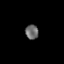
Tissue: prostate
Cell type: T cells
Senescence score: 0.701
Nuclear area (px): 184
Mean DAPI intensity: 106.799